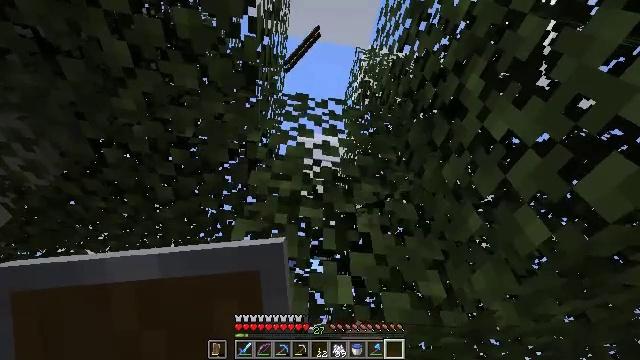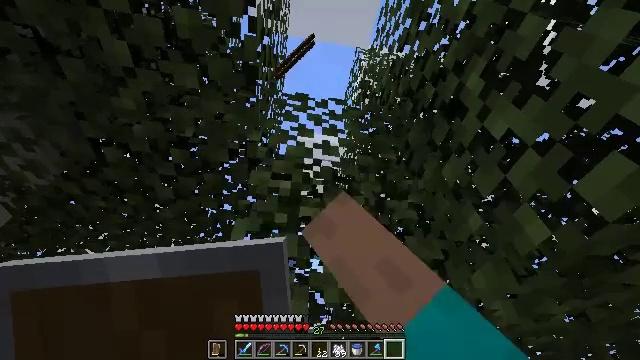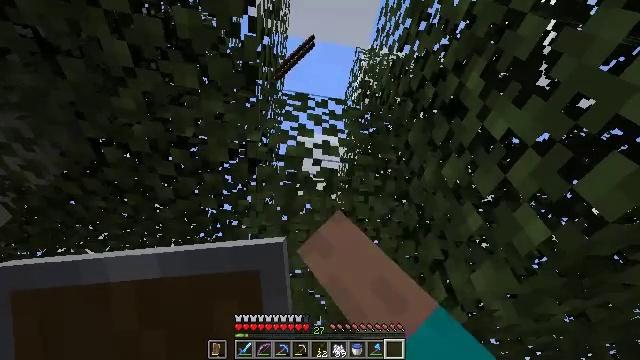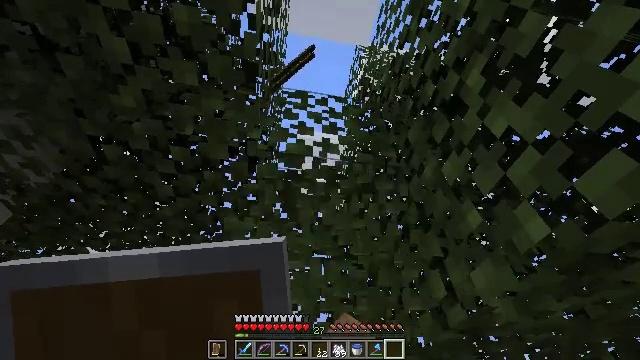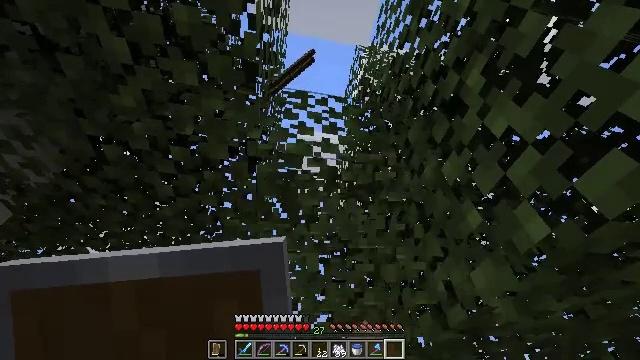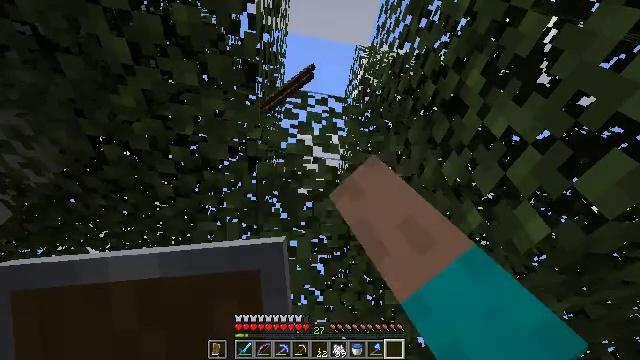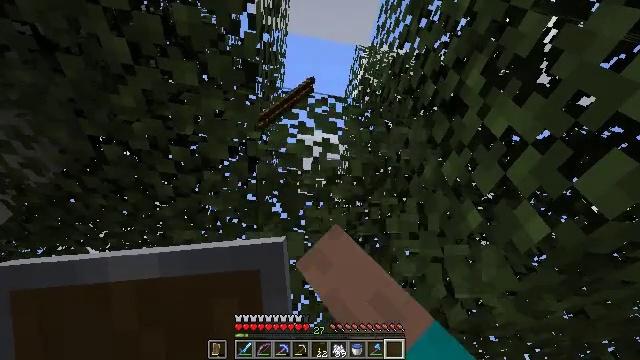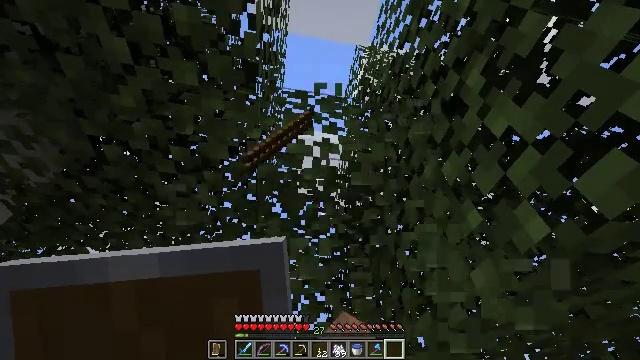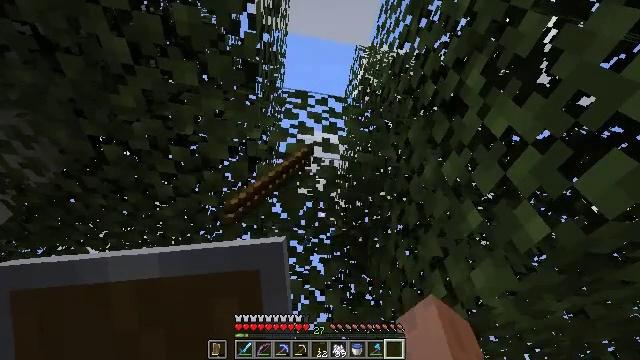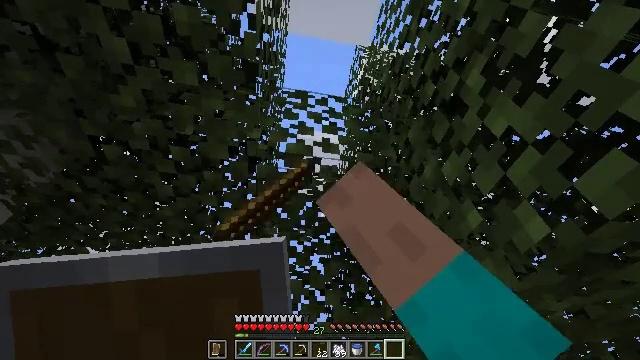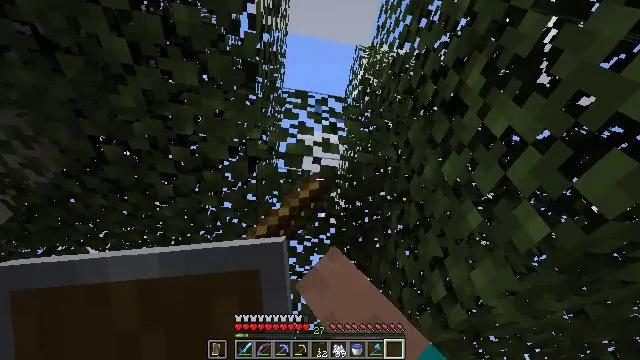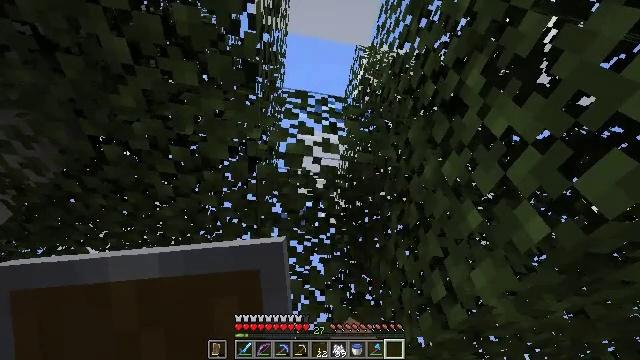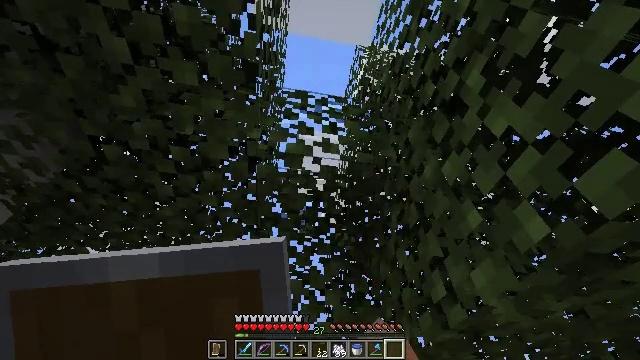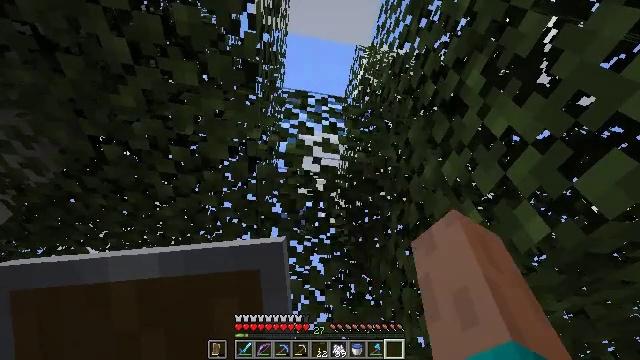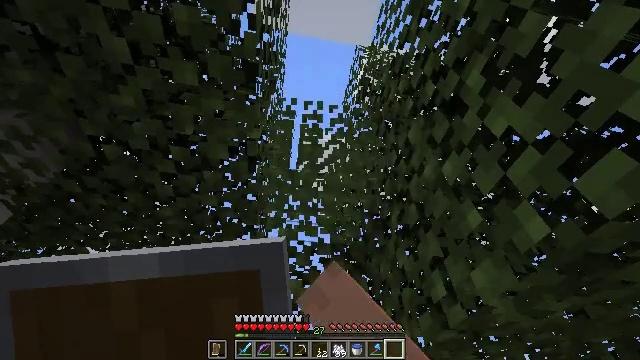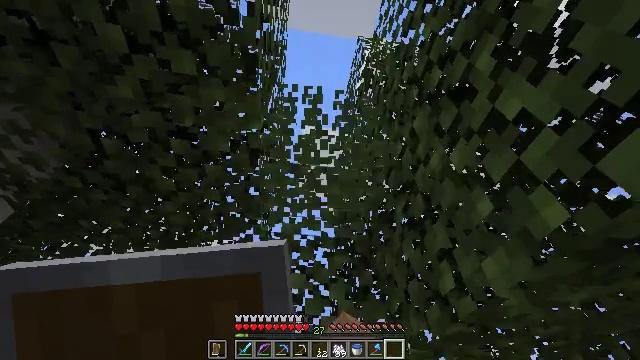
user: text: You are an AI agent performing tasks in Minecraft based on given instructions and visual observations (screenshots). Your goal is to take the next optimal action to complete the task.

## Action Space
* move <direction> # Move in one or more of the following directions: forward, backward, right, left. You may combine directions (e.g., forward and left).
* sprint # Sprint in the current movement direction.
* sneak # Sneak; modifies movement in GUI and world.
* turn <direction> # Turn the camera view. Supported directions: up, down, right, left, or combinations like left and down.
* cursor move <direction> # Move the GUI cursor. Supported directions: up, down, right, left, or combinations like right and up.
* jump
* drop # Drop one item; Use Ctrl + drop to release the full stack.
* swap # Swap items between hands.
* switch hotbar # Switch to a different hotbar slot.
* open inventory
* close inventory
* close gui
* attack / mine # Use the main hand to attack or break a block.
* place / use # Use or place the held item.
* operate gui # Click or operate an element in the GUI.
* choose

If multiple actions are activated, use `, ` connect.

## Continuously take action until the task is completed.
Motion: motion action
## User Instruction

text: Harvest birch leaves for decorations.
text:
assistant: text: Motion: attack / mine
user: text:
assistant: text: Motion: attack / mine
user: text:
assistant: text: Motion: attack / mine
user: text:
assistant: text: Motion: attack / mine
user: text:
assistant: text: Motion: attack / mine
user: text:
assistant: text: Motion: attack / mine
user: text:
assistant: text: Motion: attack / mine
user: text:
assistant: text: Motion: attack / mine
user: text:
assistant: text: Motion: attack / mine
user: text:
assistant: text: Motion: attack / mine
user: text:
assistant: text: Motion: attack / mine
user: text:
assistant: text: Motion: attack / mine
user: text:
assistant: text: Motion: attack / mine
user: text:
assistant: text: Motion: attack / mine
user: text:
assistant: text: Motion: move forward, attack / mine
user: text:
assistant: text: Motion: move forward, turn left and down, attack / mine
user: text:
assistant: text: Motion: move forward, attack / mine
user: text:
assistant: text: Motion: turn down, attack / mine
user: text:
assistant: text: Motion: attack / mine
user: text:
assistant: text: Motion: attack / mine
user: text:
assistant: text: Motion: attack / mine
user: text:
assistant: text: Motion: attack / mine
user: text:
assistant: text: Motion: attack / mine
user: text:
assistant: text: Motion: attack / mine
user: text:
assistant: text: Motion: attack / mine
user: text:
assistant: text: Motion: attack / mine
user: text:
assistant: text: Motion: attack / mine
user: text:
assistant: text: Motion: attack / mine
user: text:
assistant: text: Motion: attack / mine
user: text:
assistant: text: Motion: move forward, turn up, attack / mine